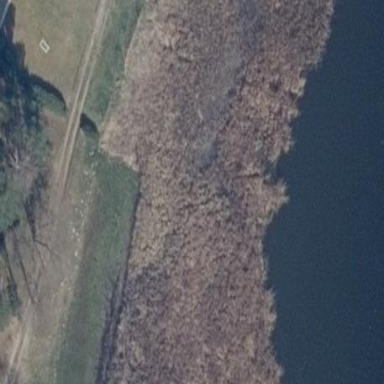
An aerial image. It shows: Wetland area dominated by reedbeds.